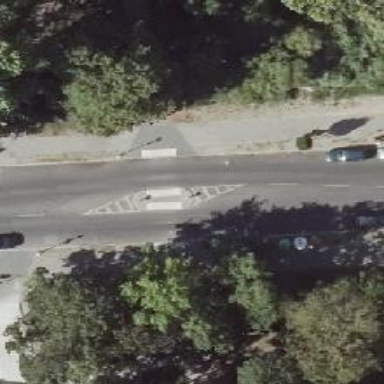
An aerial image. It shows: Unmarked footway crossing with compacted surface and island in the middle.